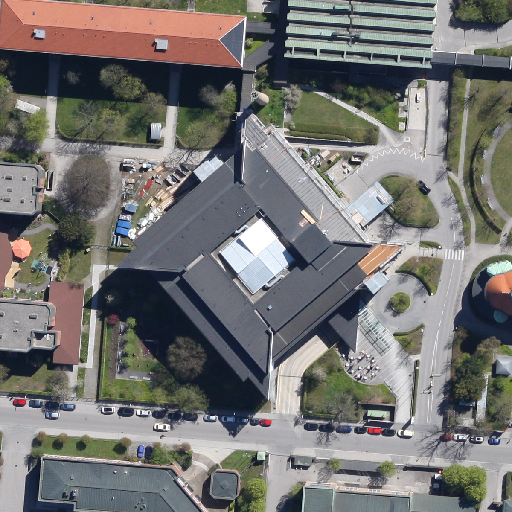
Referring expression: road marking